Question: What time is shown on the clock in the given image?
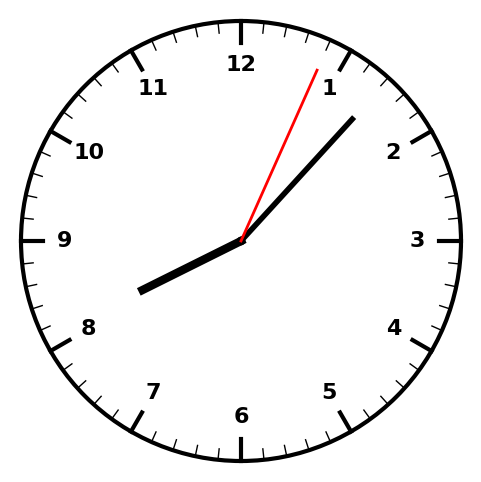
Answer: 08:07:04